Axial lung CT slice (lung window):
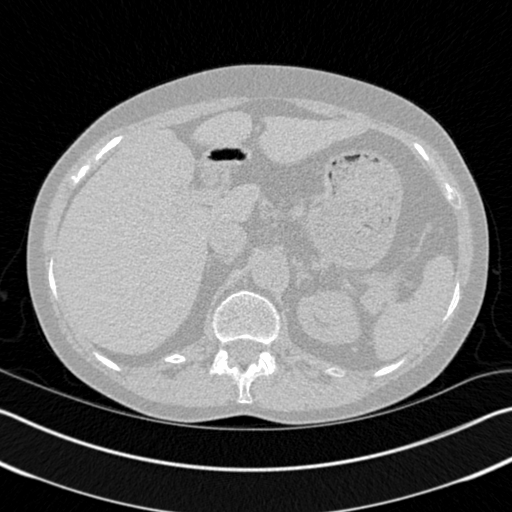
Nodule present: no